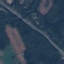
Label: Highway